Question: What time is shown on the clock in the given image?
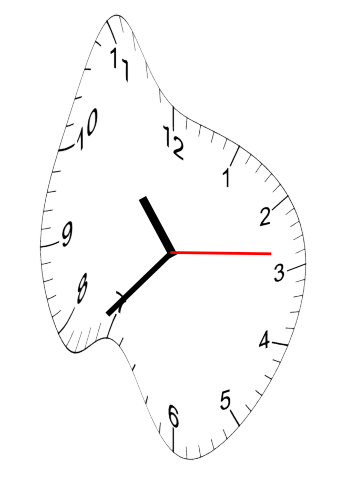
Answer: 10:37:14